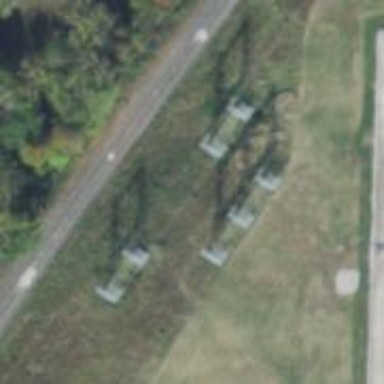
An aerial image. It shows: Lattice structure tower used for power transmission.